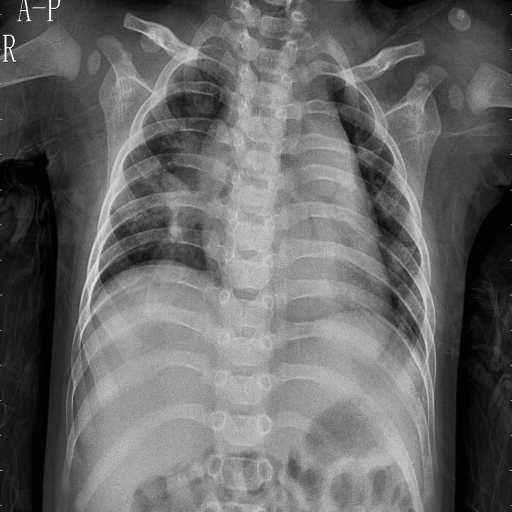
Finding: PNEUMONIA